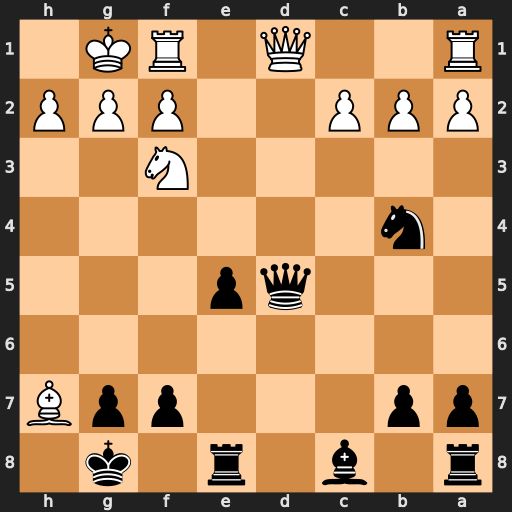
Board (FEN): r1b1r1k1/pp3ppB/8/3qp3/1n6/5N2/PPP2PPP/R2Q1RK1
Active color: b
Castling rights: -
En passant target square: -
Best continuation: Kxh7 Qxd5 Nxd5